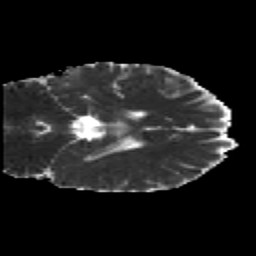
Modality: MD
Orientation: coronal
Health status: healthy
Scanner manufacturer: siemens
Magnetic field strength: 3 T
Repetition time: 12 s
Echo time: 0.092 s